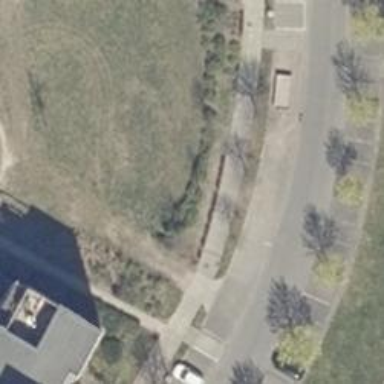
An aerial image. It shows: Concrete sidewalk that functions as footway.